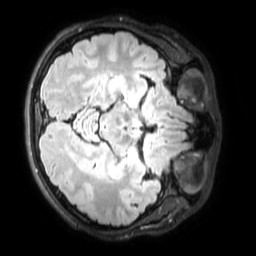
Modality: FLAIR
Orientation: axial
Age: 21
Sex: male
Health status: healthy
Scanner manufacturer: philips
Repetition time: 4.8 s
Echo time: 0.2758 s